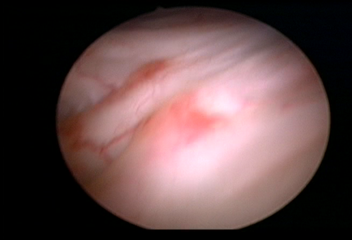
Modality: WLC
Class: Normal mucosa
Bladder cancer association: No